Question: I'm having an awful issue with TabHost inside my app. Basically, I am renaming all the id's how it wishes me to. But nothing is changing and it's still having rendering issues.
Picture for reference:

Here is that whole top snippet
'''
<RelativeLayout xmlns:android="http://schemas.android.com/apk/res/android"
xmlns:tools="http://schemas.android.com/tools"
android:layout_width="match_parent"
android:layout_height="match_parent"
android:paddingLeft="@dimen/activity_horizontal_margin"
android:paddingRight="@dimen/activity_horizontal_margin"
android:paddingTop="@dimen/activity_vertical_margin"
android:paddingBottom="@dimen/activity_vertical_margin"
tools:context=".FindMyCar"
android:id="@+id/idhere">
<TabHost
android:layout_width="fill_parent"
android:layout_height="fill_parent"
android:id="@+id/tabHost"
android:layout_centerHorizontal="true"
android:layout_marginTop="40dp">
<TabWidget
android:id="@id/tabs"
android:layout_width="fill_parent"
android:layout_height="wrap_content" />
<LinearLayout
android:layout_width="fill_parent"
android:layout_height="fill_parent"
android:orientation="vertical"
android:layout_alignParentTop="true">
<FrameLayout
android:id="@id/tabcontent"
android:layout_width="fill_parent"
android:layout_height="fill_parent">
</TabHost>
<LinearLayout
android:id="@+id/find"
android:layout_width="fill_parent"
android:layout_height="fill_parent"
android:orientation="vertical"></LinearLayout>
'''
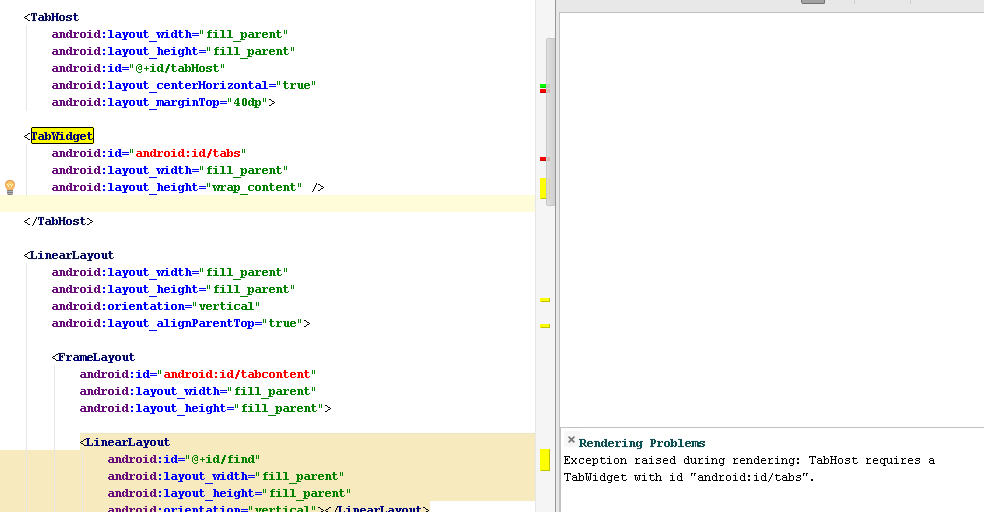
Answer: Change id of TabWidget
'android:id="@id/tabs"'
by
'''
android:id="@android:id/tabs"
'''
And TabHost id by
'''
android:id="@android:id/tabhost"
'''
FrameLayout id by
'''
@android:id/tabcontent"
'''
Here's the complete xml file
'''
<TabHost
android:id="@android:id/tabhost" android:layout_width="fill_parent"
android:layout_height="fill_parent">
<LinearLayout android:orientation="vertical"
android:layout_width="fill_parent" android:layout_height="fill_parent">
<View android:layout_width="fill_parent" android:layout_height="0.5dip"
android:background="#000" />
<TabWidget android:id="@android:id/tabs"
android:layout_width="fill_parent" android:layout_height="wrap_content"
android:layout_marginLeft="0dip" android:layout_marginRight="0dip" />
<View android:layout_width="fill_parent" android:layout_height="2dip"
android:background="#696969" />
<View android:layout_width="fill_parent" android:layout_height="2dip"
android:background="#000" />
<FrameLayout android:id="@android:id/tabcontent"
android:layout_width="fill_parent" android:layout_height="fill_parent" />
</LinearLayout>
</TabHost>
'''